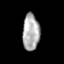
Tissue: prostate
Cell type: T cells
Senescence score: 0.6897
Nuclear area (px): 610
Mean DAPI intensity: 172.966